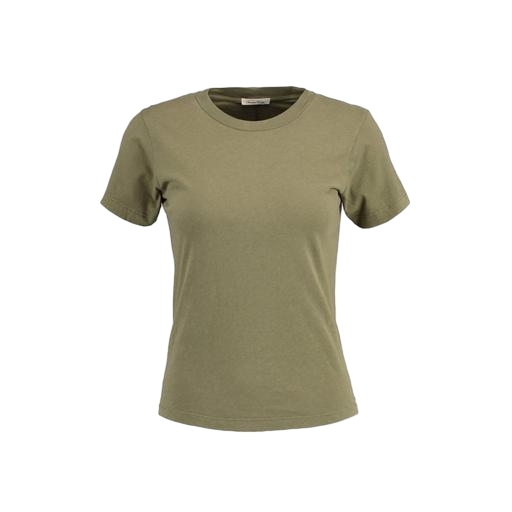
army green t-shirt, beige t-shirt green, green women's crewneck tee, white background